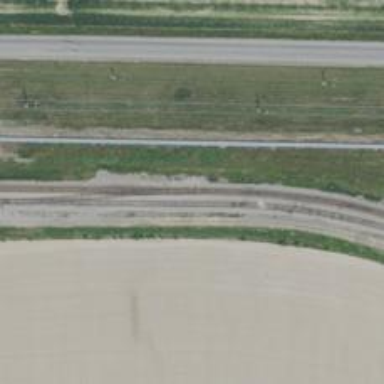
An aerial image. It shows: Railway spur service.